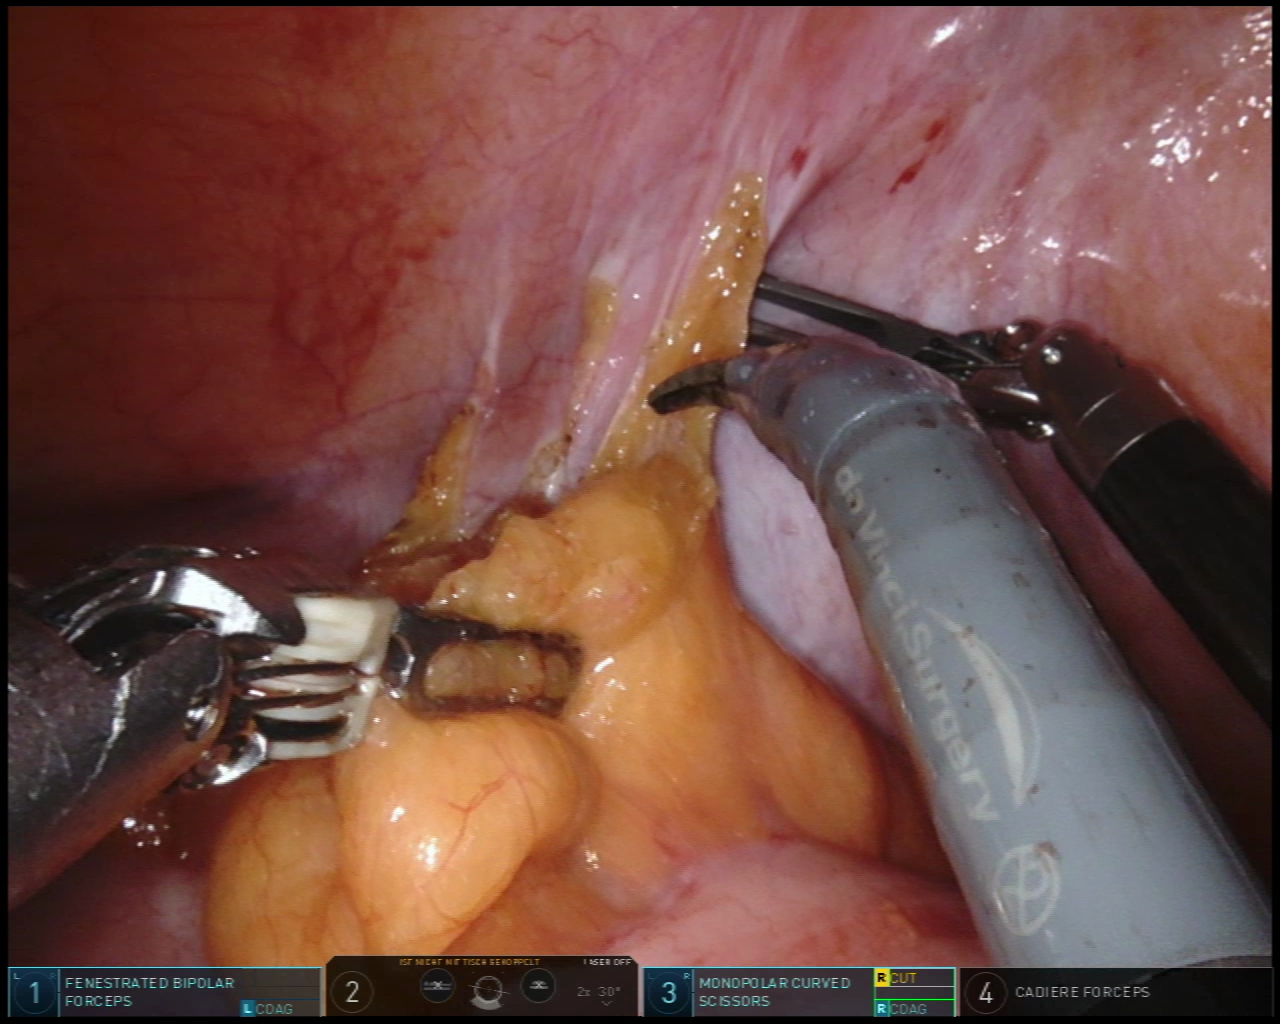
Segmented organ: colon
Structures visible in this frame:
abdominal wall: yes
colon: yes
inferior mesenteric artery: no
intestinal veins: no
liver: no
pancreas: no
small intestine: no
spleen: no
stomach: no
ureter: no
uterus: no
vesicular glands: no